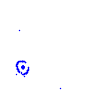
Particle: kaon